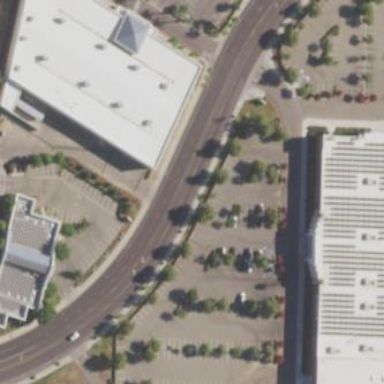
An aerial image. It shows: Commercial area with department store.